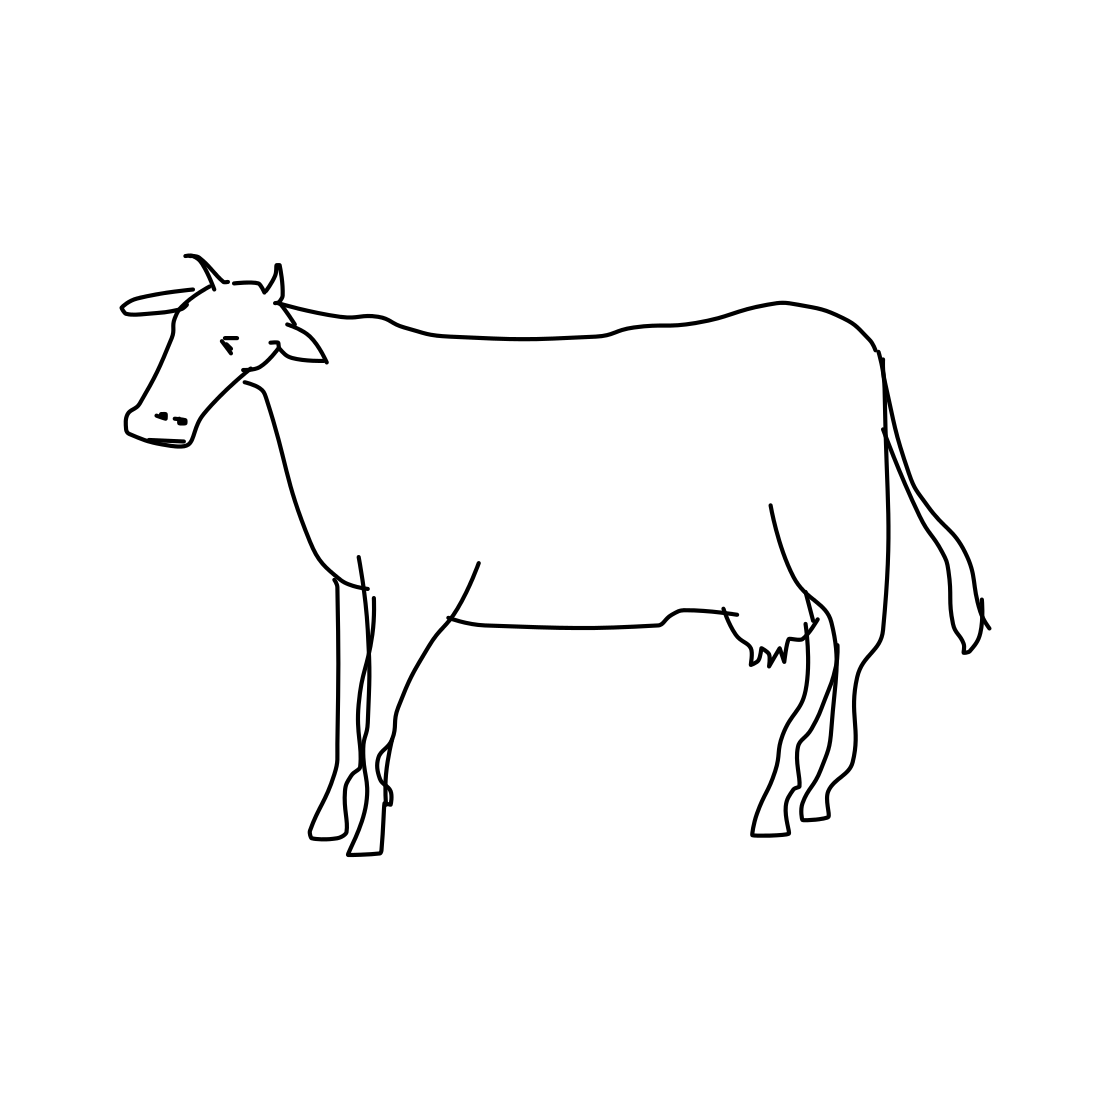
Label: cow